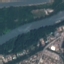
Label: River